Chest X-ray. View position: PA
Patient age: 20
Patient sex: M
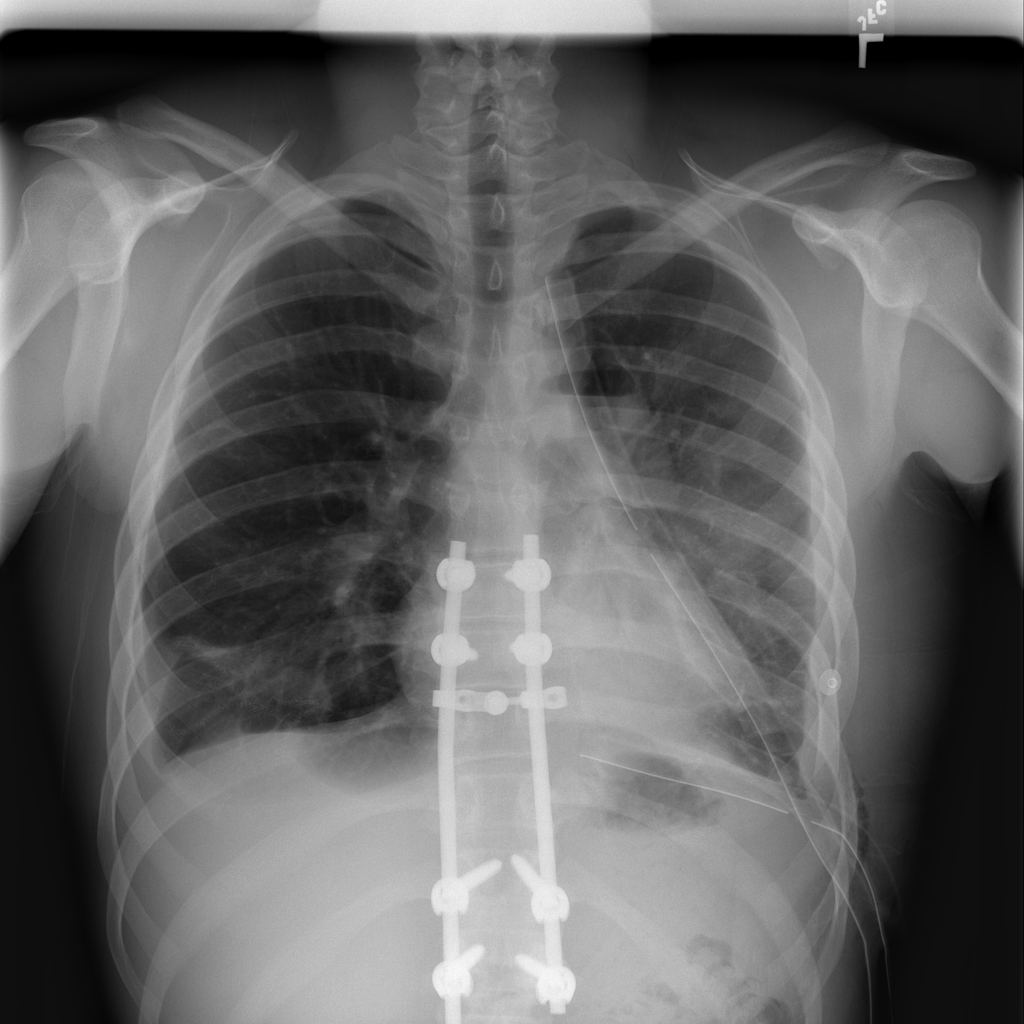
Finding: Pneumothorax